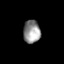
Tissue: skin
Cell type: Epithelial cells
Senescence score: 0.02253
Nuclear area (px): 386
Mean DAPI intensity: 144.915